Aerial crown-view tile of a tropical tree (Barro Colorado Island, Panama), acquired 20240918:
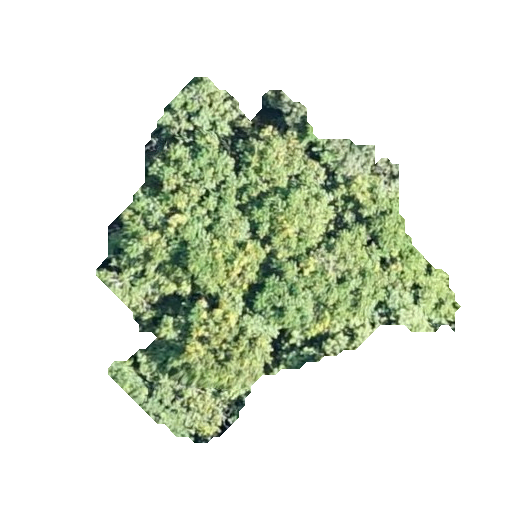
Species: Protium stevensonii
GBIF accepted scientific name: Tetragastris panamensis
Crown area: 119.524 m²